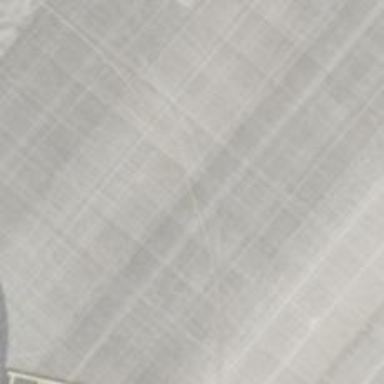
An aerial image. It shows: Concrete taxiway at the airport.